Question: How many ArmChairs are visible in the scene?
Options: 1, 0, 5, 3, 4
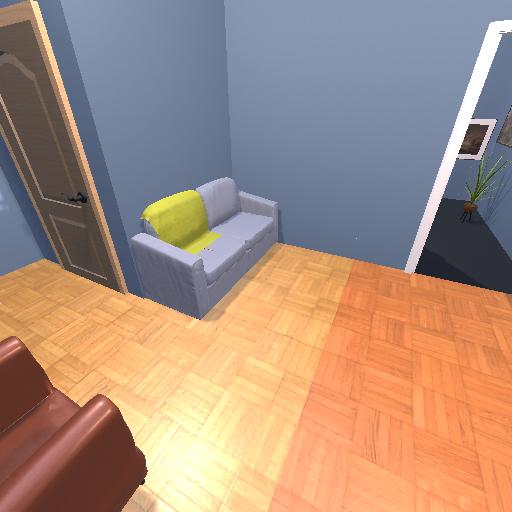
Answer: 1